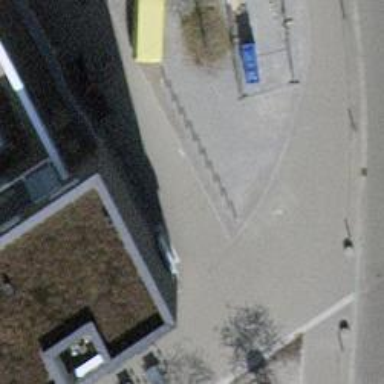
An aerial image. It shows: Bicycle parking area with bollards.